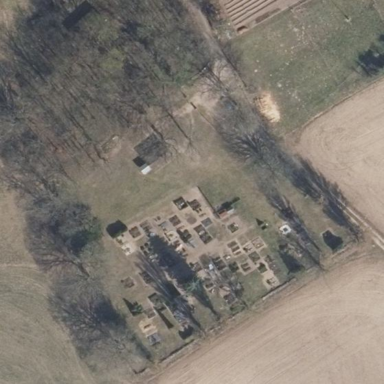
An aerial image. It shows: Grave yard.